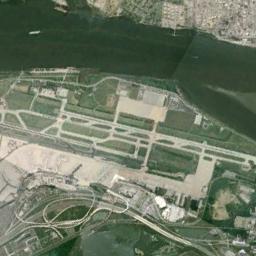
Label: airport